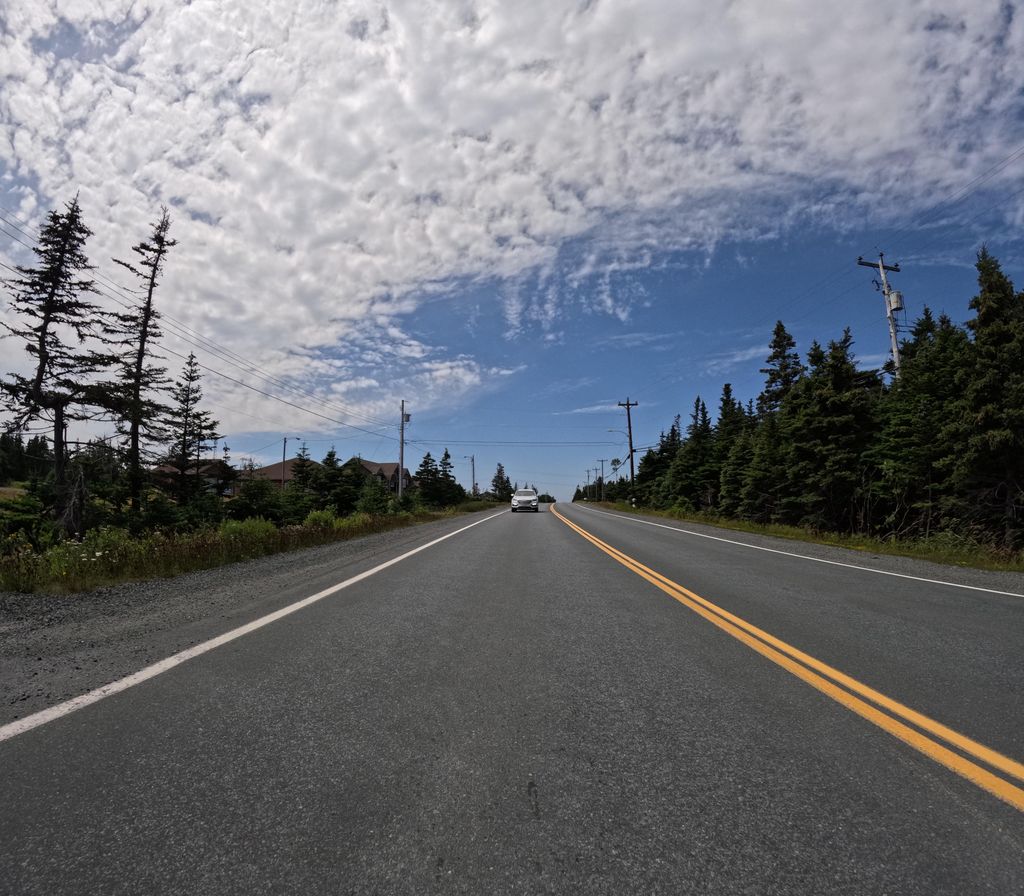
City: st_johns